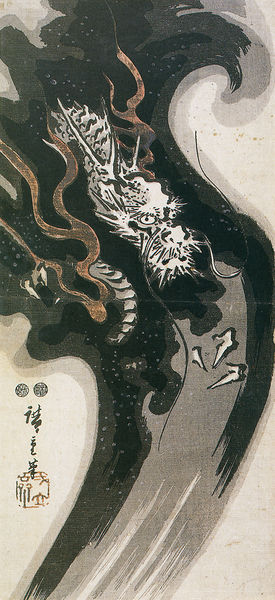
Titel: Drache in Wolken
Künstler: Utagawa Hiroshige
Institution: Wisconsin, Chazen Museum of Art, E. B. Van Vleck Collection
Schlagwörter: feuer, kopf, schatten, wasser, weiß, wolken, aquarell, bewegung, braun, grau, orange, schwarz, zeichen, wolke, bart, augen, gesicht, fliegen, schuppen, schnell, japan, schrift, welle, abstrakt, angst, schriftzeichen, flamme, flug, asien, druckgraphik, furcht, krallen, pinsel, tinte, chinesisch, china, malerisch, geweih, drachen, drache, geicht, kalligraphie, aktiv, agressiv, reispapier, mandarin